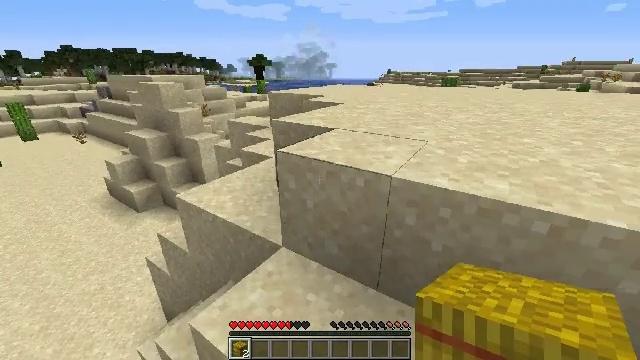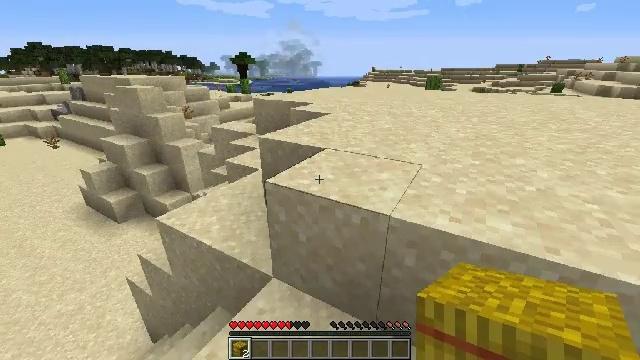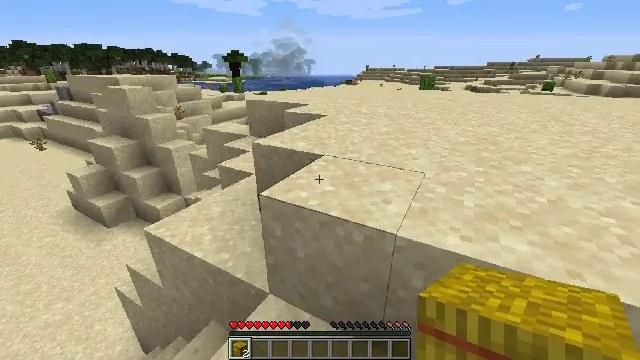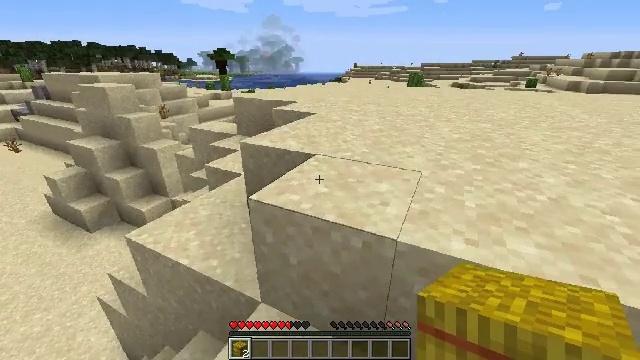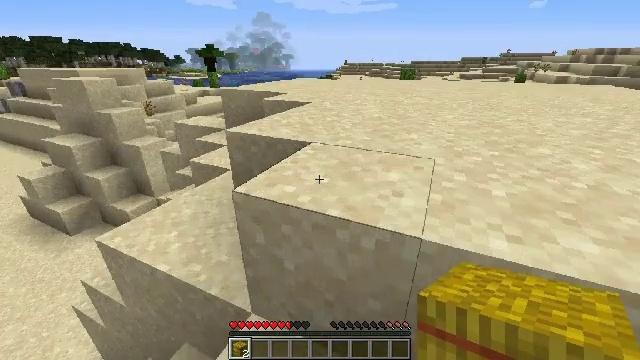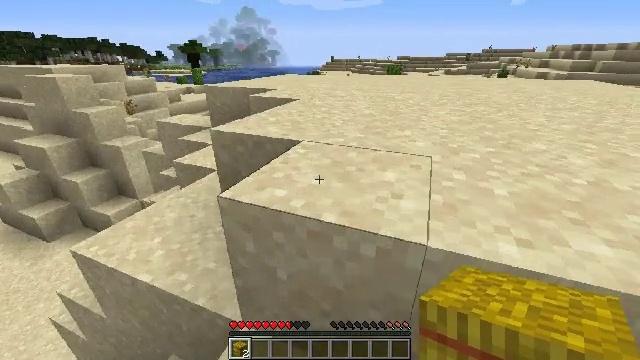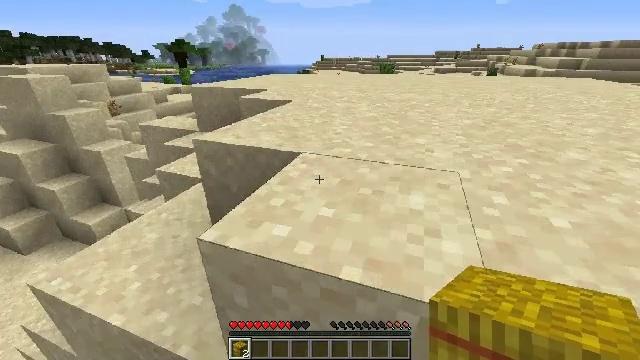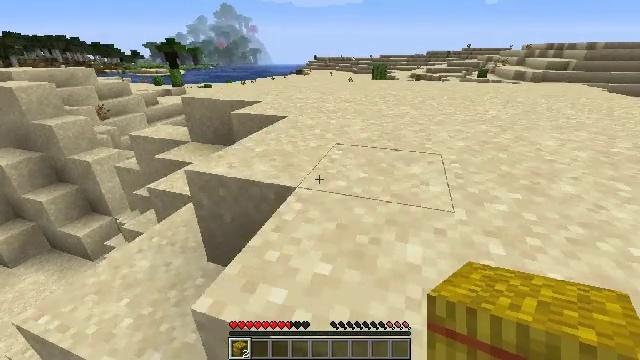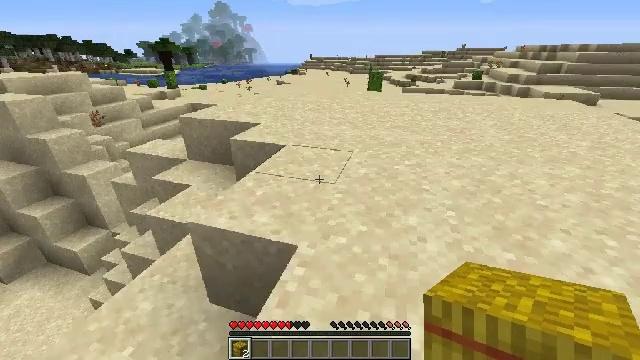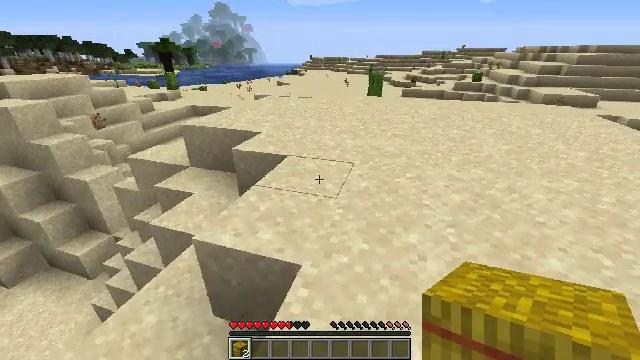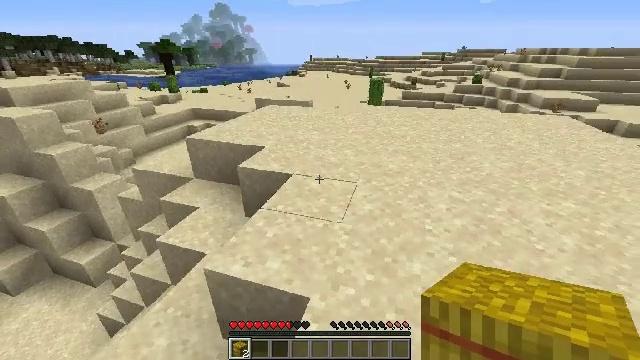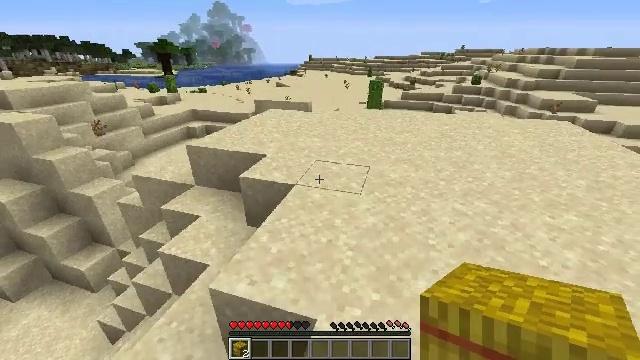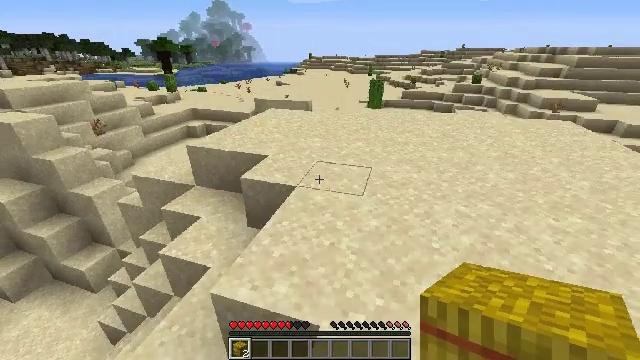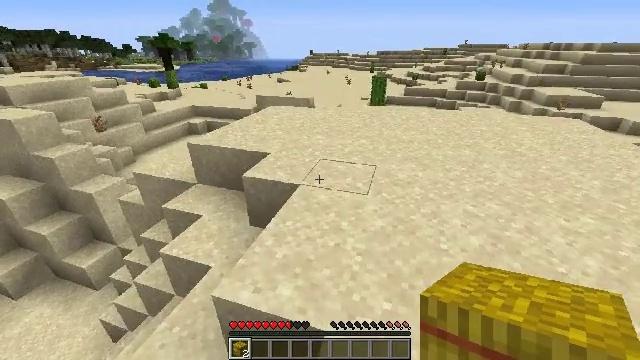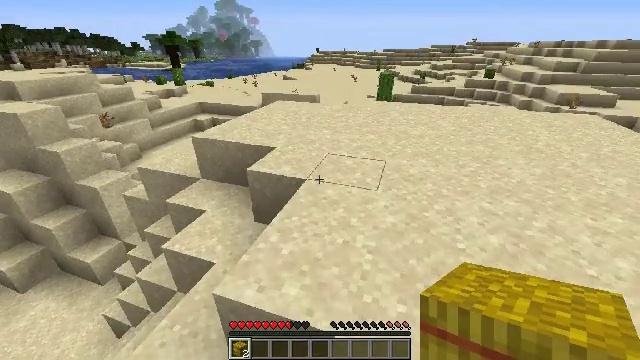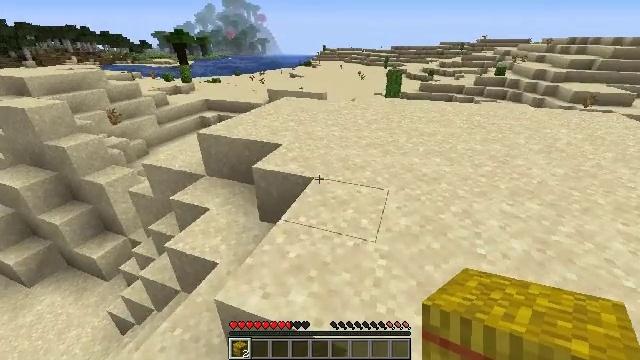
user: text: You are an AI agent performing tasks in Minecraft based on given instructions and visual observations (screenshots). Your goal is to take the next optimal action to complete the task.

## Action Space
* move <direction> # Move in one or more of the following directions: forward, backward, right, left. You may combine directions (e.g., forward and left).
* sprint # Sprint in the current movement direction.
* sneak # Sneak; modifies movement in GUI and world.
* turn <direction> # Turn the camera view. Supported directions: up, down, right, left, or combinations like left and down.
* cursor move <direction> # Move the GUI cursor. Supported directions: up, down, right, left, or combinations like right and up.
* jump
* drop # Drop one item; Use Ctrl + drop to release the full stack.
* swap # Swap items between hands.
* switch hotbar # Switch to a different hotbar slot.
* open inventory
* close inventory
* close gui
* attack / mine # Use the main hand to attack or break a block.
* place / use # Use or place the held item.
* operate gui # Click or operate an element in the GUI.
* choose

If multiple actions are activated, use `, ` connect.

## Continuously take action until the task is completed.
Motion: motion action
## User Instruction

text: Drop a hay block.
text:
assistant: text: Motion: move forward, sprint, turn right, jump
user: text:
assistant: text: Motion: move forward, sprint, turn right, jump
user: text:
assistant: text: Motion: move forward, sprint, turn right, jump
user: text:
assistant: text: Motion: move forward, sprint, turn right, jump
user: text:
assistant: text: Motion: move forward, sprint, turn right, jump
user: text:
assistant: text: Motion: move forward, sprint, turn right, jump
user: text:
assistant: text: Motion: move forward, sprint, turn right, jump
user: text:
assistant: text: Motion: move forward, sprint, jump
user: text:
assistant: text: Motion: move forward, sprint, jump
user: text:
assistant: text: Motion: move forward, sprint, jump
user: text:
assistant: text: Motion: move forward, sprint, jump
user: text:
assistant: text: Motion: move forward, sprint, jump
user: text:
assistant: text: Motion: move forward, sprint, jump
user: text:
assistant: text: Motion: move forward, sprint, turn left, jump
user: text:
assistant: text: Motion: move forward, sprint, turn left, jump
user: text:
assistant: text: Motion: move forward and move right, sprint, turn left, jump
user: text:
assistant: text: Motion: move forward and move right, sprint, turn left, jump
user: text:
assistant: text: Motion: move forward and move right, sprint, turn left, jump
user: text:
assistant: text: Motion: move forward and move right, sprint, turn left, jump
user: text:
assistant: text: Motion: move forward and move right, sprint, jump
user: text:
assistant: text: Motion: move forward and move right, sprint, jump
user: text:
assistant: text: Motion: move forward and move right, sprint, jump
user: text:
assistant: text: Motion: move forward and move right, sprint, jump
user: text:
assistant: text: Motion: move forward and move right, sprint, jump
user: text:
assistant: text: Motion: move forward and move right, sprint, jump
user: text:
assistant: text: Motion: move forward and move right, sprint, jump
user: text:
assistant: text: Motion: move forward and move right, sprint, jump
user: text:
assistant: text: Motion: move forward, sprint, jump
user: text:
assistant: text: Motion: move forward, sprint, jump
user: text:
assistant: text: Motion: move forward, sprint, jump